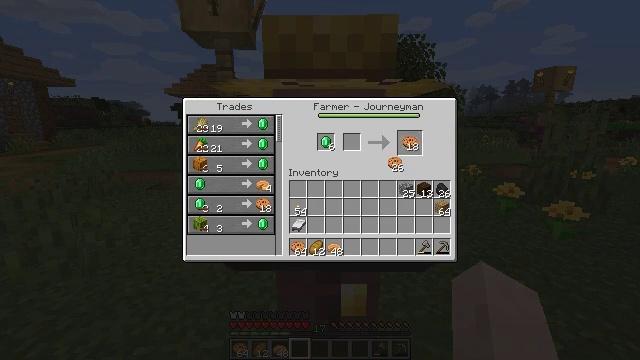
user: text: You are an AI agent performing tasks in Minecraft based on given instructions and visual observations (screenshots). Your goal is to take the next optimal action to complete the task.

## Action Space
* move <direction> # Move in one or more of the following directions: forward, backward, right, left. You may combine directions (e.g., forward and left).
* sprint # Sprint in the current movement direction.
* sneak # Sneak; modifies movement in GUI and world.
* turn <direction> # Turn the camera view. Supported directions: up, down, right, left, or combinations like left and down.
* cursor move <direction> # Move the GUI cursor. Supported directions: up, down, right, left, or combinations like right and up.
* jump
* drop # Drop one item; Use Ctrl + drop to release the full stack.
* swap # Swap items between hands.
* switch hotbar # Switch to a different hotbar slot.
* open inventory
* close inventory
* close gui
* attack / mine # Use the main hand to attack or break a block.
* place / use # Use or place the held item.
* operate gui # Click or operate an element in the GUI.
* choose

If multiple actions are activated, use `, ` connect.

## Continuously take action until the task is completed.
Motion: motion action
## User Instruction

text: Put ingredients in the crafting grid to get a cookie.
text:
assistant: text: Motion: no_op